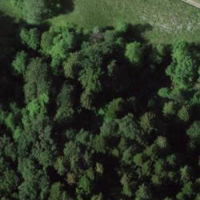
EUNIS habitat code: 44
Species observed at this site:
Larus michahellis